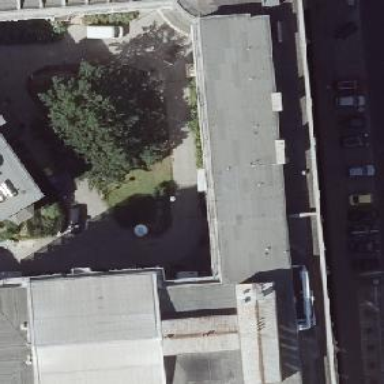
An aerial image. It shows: Building with flat black roof made of tar.